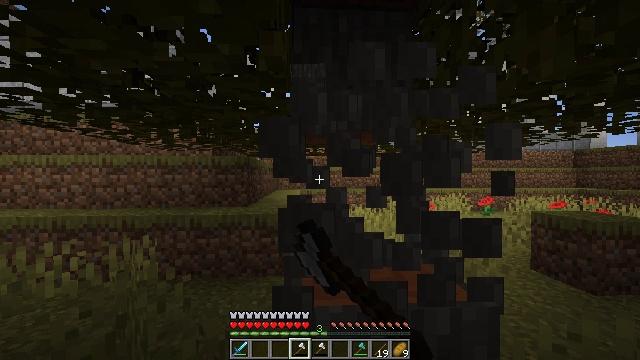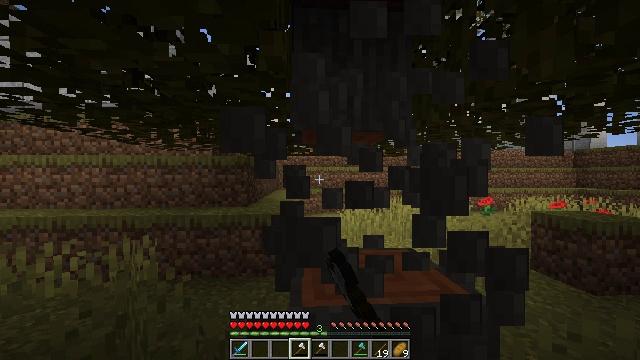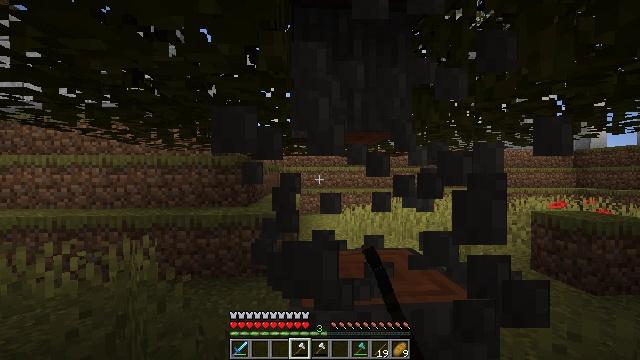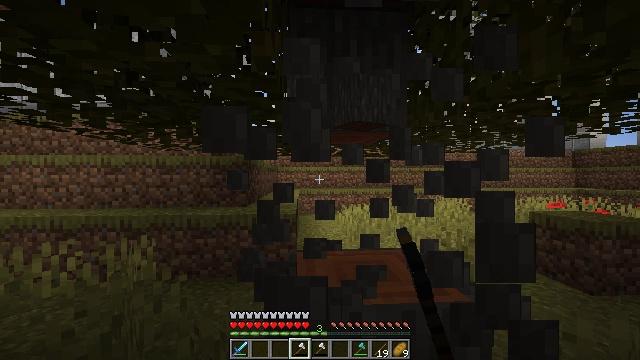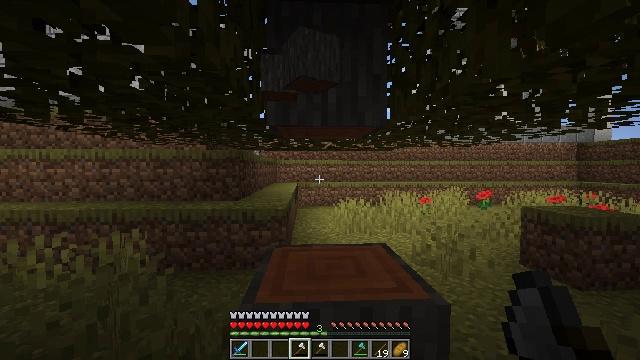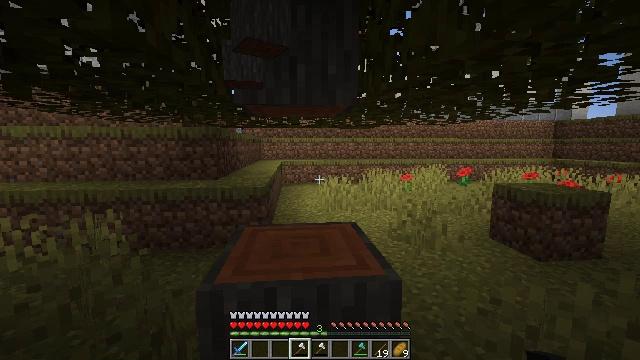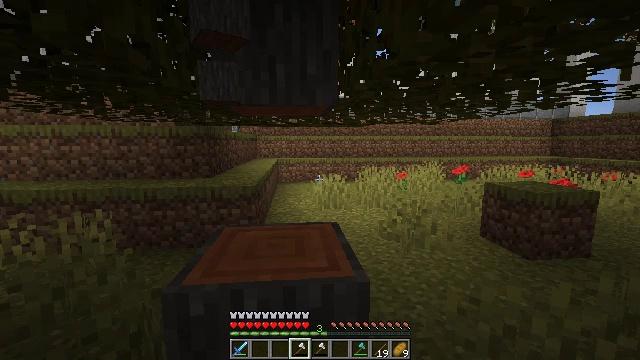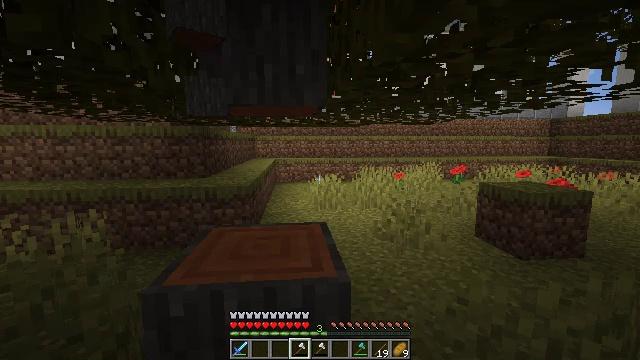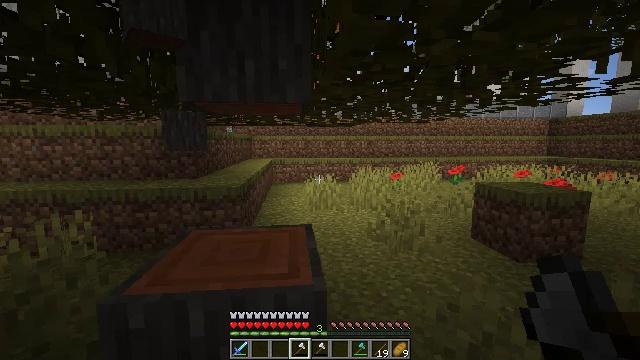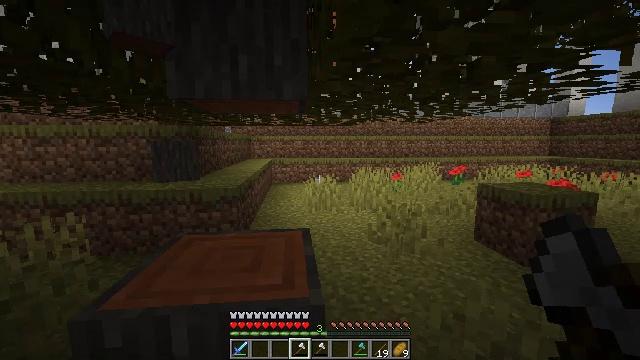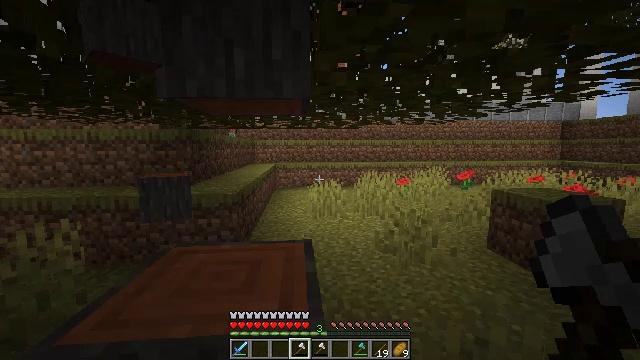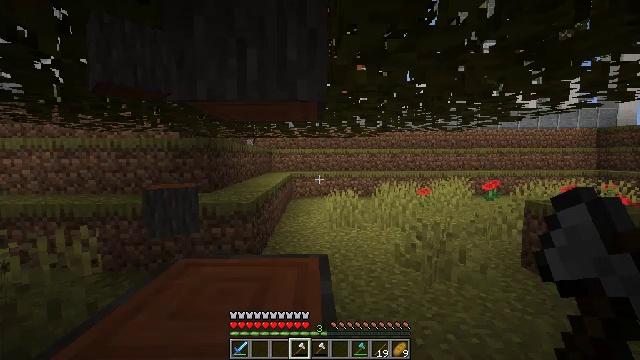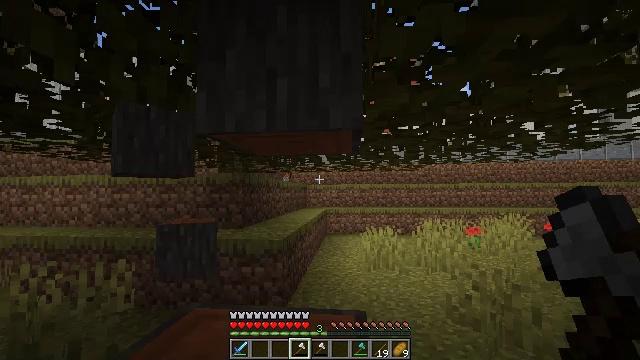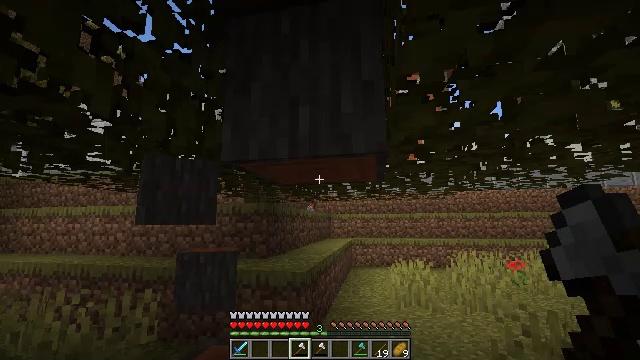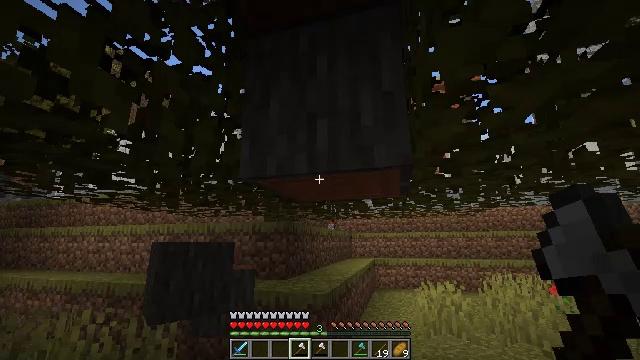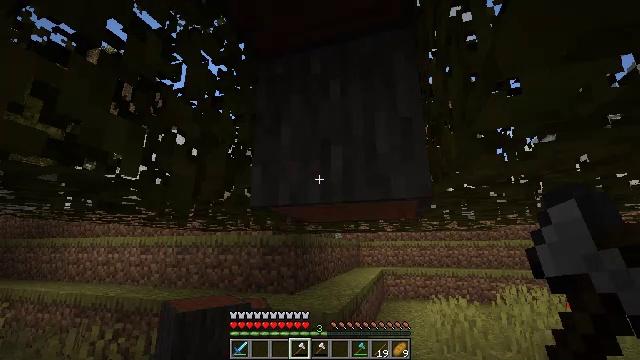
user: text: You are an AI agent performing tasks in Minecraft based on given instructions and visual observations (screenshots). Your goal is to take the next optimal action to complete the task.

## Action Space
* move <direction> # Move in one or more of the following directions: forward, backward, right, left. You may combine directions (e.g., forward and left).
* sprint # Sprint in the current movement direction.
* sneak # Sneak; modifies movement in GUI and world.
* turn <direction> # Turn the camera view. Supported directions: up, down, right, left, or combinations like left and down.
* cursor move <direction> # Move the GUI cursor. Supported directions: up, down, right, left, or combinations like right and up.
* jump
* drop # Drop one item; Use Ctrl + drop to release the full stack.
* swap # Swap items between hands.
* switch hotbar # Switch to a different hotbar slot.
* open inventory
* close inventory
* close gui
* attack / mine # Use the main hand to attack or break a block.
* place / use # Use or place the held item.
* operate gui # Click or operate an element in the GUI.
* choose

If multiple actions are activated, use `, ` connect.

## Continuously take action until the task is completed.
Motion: motion action
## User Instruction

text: Chop down the acacia log.
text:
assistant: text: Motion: attack / mine
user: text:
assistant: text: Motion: attack / mine
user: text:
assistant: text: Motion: move right, attack / mine
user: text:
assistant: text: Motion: move right, turn down
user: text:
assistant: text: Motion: move right, turn right and down
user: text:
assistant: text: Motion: move right
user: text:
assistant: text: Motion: no_op
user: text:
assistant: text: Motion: move forward
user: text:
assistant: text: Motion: move forward
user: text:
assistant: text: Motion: move forward, turn left
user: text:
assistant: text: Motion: move forward, turn left and up
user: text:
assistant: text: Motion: move forward, turn left and up
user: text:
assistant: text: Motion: move forward, turn left and up
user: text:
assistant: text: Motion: move forward, turn left and up
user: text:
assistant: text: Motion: move forward, turn left and up, jump
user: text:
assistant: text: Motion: move forward, jump
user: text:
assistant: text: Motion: move forward, jump
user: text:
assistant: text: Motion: move forward, jump
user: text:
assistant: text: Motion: move forward, jump
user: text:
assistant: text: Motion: move forward, turn right and up
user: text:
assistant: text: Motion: move forward, turn right and up
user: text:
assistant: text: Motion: move forward, turn right and up
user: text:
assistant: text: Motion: no_op
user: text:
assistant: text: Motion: no_op
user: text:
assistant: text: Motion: no_op
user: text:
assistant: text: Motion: no_op
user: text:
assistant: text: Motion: no_op
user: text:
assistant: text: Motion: no_op
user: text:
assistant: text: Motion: move forward, jump
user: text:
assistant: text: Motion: move forward, turn up, jump